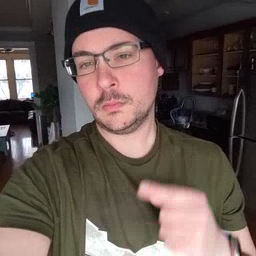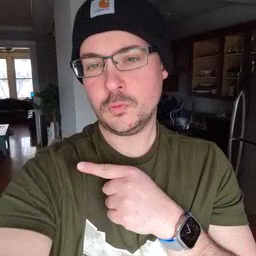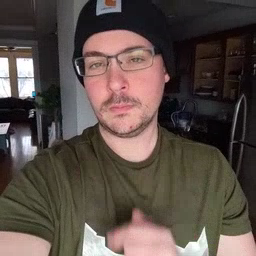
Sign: hesheit